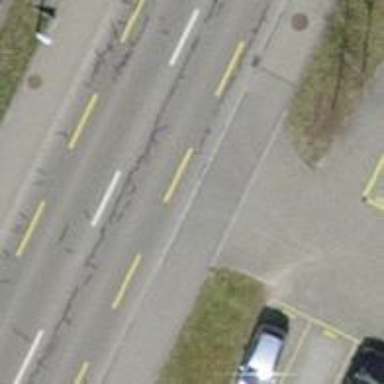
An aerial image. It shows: Primary road with asphalt surface and designated cycle lane.